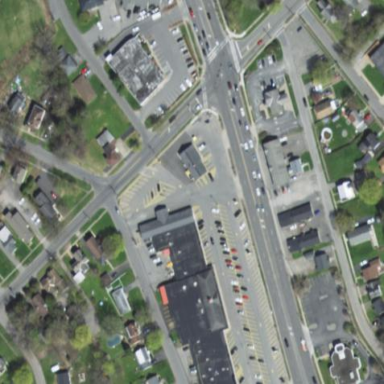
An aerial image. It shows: Building that is part of strip mall.